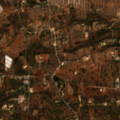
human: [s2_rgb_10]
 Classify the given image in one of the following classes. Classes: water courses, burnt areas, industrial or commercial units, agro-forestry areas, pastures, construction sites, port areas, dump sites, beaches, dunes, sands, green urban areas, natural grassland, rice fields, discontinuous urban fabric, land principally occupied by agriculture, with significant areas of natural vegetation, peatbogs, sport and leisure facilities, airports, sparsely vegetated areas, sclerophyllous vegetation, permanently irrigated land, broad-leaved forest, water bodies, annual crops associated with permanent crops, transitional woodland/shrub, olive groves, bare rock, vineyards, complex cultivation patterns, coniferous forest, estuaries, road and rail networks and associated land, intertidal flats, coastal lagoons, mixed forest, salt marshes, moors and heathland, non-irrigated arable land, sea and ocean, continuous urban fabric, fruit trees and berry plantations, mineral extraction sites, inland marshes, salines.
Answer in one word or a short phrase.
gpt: olive groves, annual crops associated with permanent crops, land principally occupied by agriculture, with significant areas of natural vegetation